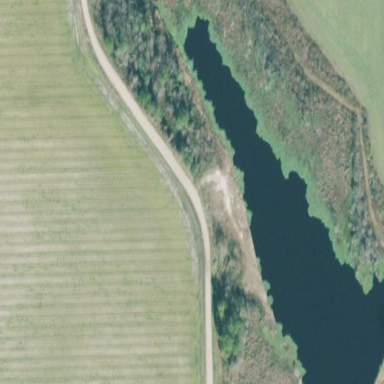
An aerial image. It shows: Reservoir of natural water.